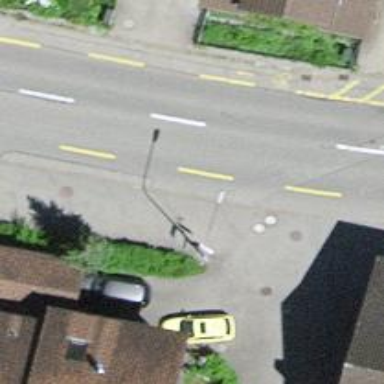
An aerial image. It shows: Bus stop with platform for public transport.